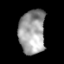
Tissue: lung
Cell type: Epithelial cells
Senescence score: 0.228
Nuclear area (px): 1131
Mean DAPI intensity: 159.558